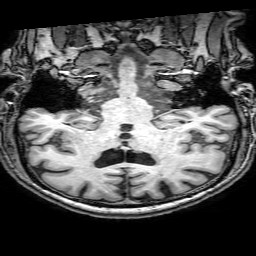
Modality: T1w
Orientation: sagittal
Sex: male
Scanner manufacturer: philips
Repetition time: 0.008248 s
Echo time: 0.00382 s